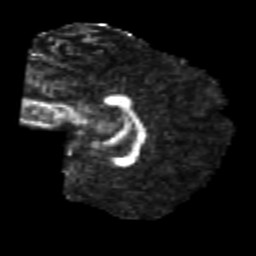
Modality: FA
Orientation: sagittal
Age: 26
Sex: male
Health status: healthy
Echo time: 0.074 s